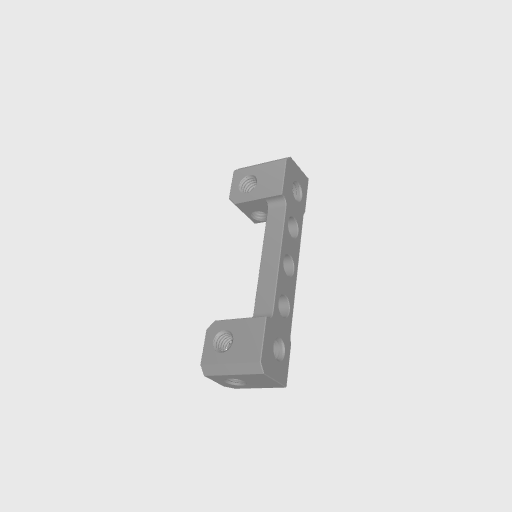
Part: DualBlockMount1-5